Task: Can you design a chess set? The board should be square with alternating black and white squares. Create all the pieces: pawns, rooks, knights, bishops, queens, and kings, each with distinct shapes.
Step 1413:
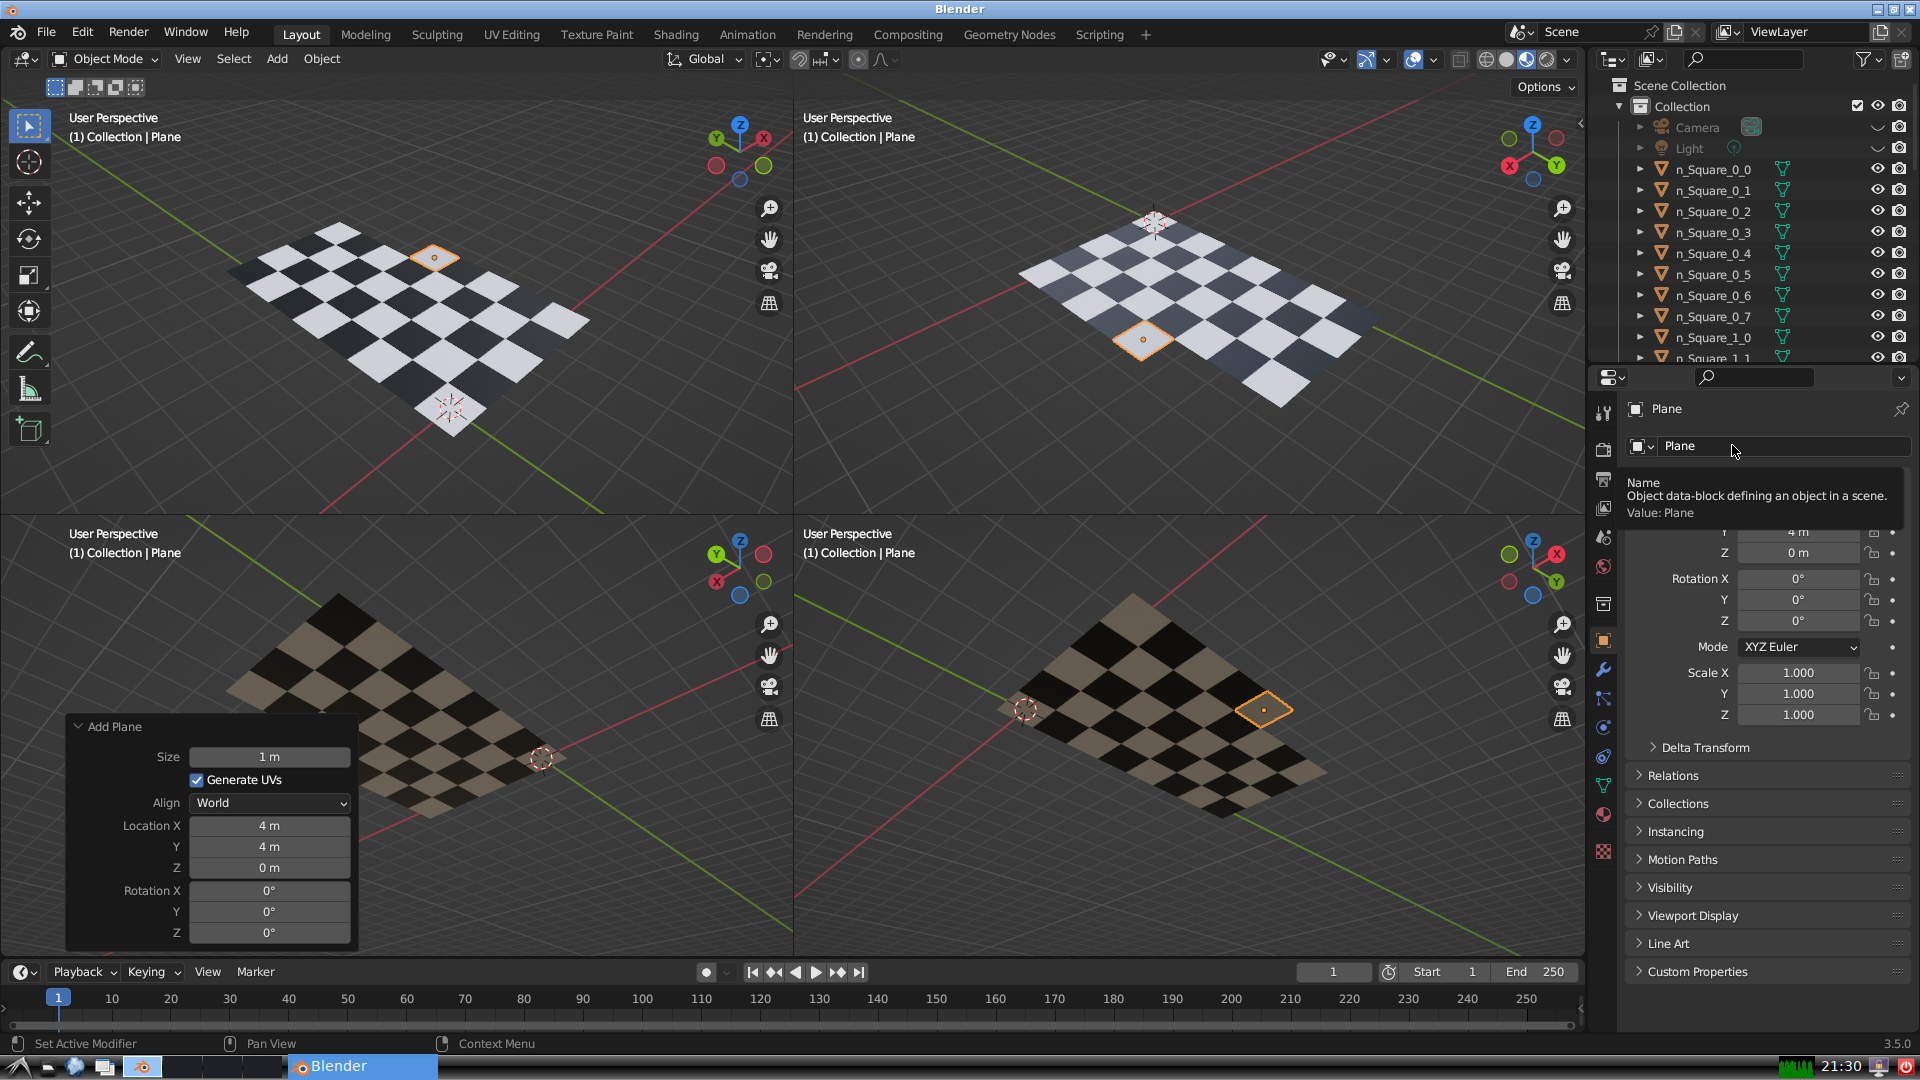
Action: click: no